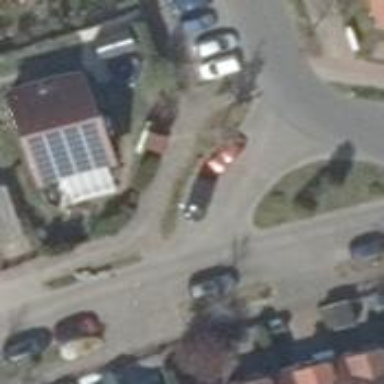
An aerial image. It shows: Residential road.